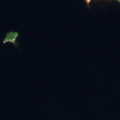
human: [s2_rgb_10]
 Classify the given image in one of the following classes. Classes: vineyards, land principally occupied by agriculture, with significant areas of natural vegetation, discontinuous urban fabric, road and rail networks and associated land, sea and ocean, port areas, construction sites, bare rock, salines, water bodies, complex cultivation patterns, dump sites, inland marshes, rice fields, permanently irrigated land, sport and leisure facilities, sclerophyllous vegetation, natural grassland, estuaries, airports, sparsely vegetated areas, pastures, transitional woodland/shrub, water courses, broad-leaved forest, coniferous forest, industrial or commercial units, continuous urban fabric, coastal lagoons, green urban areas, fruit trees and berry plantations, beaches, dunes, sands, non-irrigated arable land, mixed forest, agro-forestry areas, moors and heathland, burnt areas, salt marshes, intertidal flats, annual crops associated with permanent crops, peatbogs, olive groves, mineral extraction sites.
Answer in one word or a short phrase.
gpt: coniferous forest, water bodies